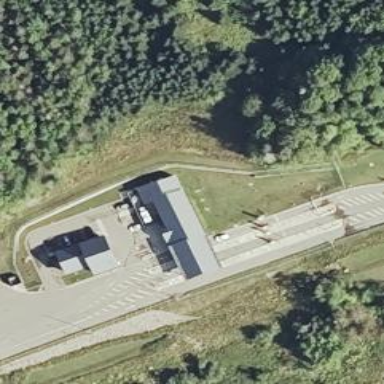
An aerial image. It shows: Border control barrier.